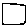
Label: square